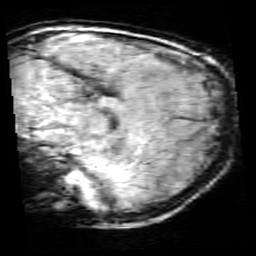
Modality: SWI
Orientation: sagittal
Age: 9
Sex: male
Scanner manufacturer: siemens
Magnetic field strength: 3 T
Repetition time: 0.027 s
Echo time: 0.02 s